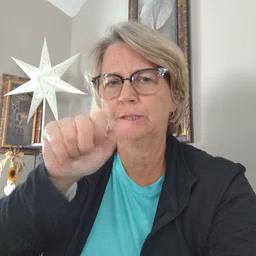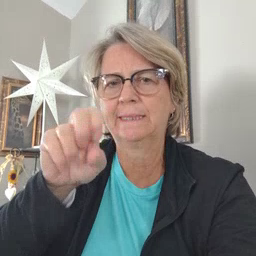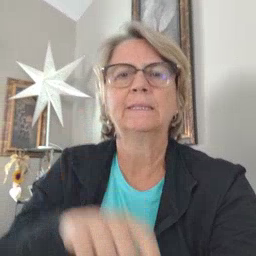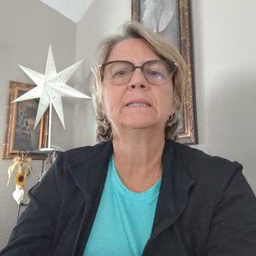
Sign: jeans